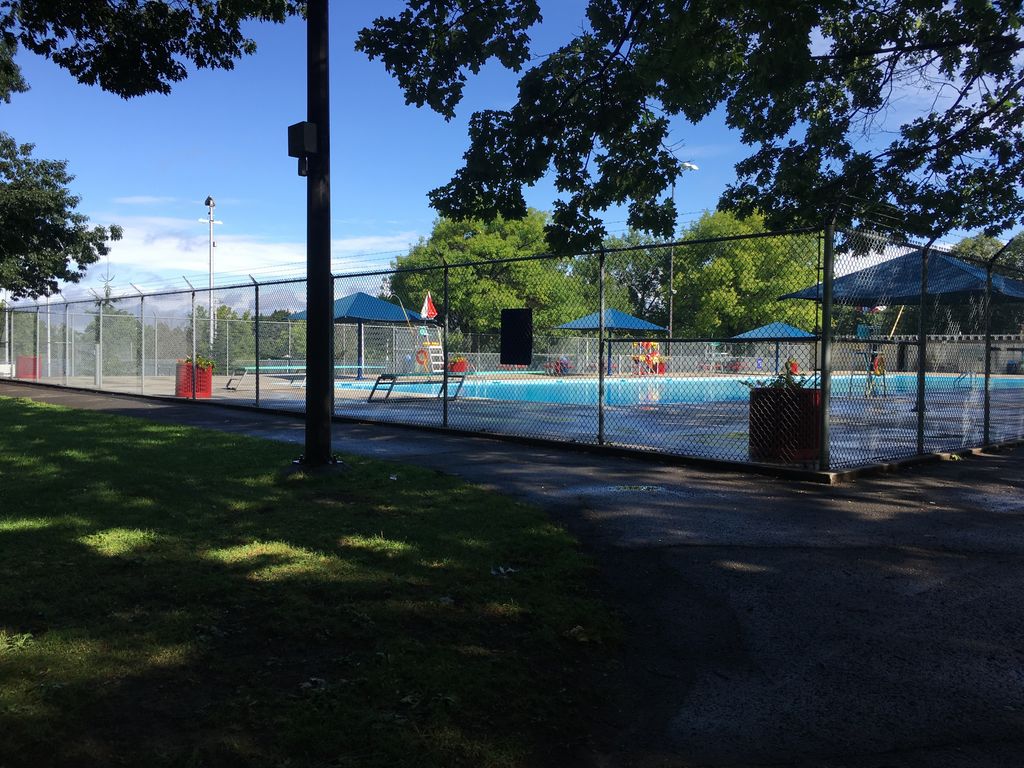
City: montreal